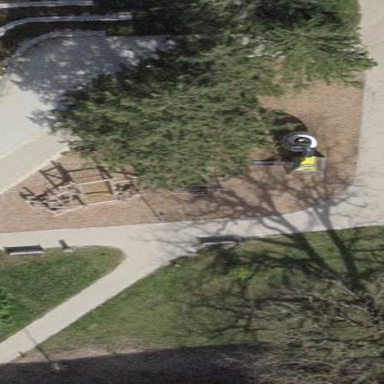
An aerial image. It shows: Playground area for leisure land.